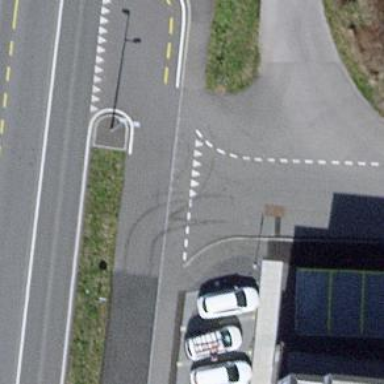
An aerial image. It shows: Unmarked road crossing.